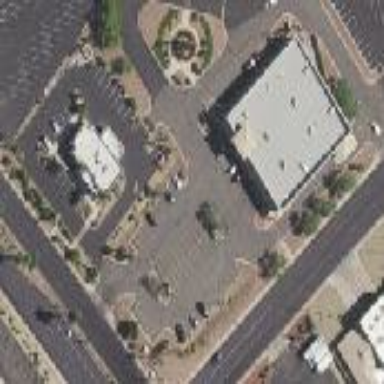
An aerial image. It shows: Retail area.